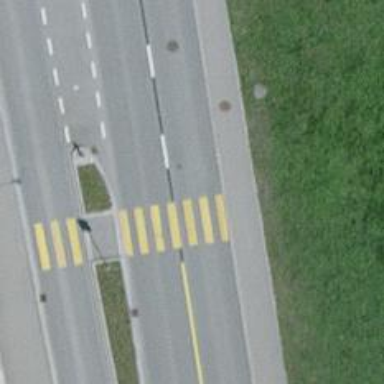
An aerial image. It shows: Uncontrolled road crossing with pedestrian island.